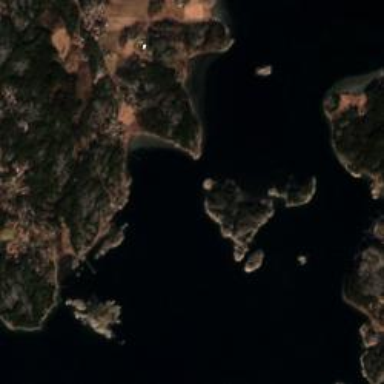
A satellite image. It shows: Beautiful bay in nature.